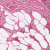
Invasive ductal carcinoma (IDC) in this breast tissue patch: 0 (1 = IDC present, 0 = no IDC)